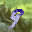
Label: 9